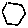
Label: hexagon